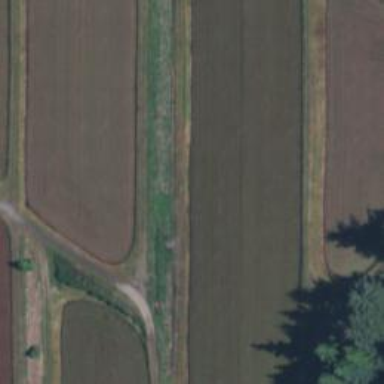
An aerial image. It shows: Farmland with cranberries as the main crop.